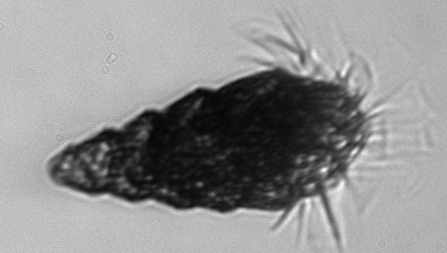
Label: Laboea_strobila